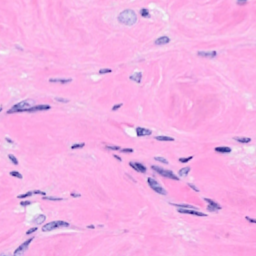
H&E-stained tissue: Breast